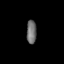
Tissue: prostate
Cell type: T cells
Senescence score: 0.8374
Nuclear area (px): 229
Mean DAPI intensity: 109.764